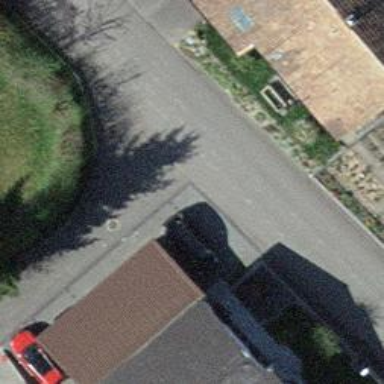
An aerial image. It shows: Asphalt road in residential area.